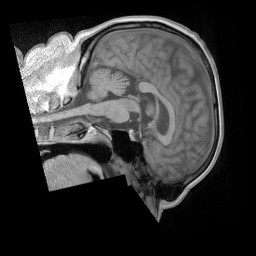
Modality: T1w
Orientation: sagittal
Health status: ill
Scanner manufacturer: siemens
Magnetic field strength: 3 T
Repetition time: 0.4 s
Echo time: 0.00272 s